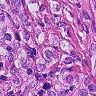
Metastatic tissue present: yes